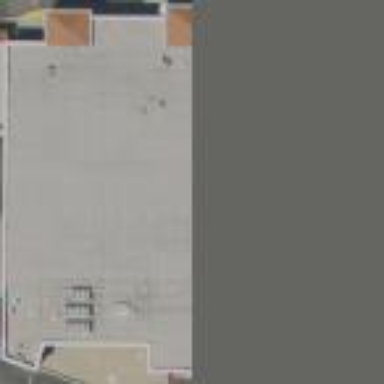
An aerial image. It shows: Retail building housing supermarket.